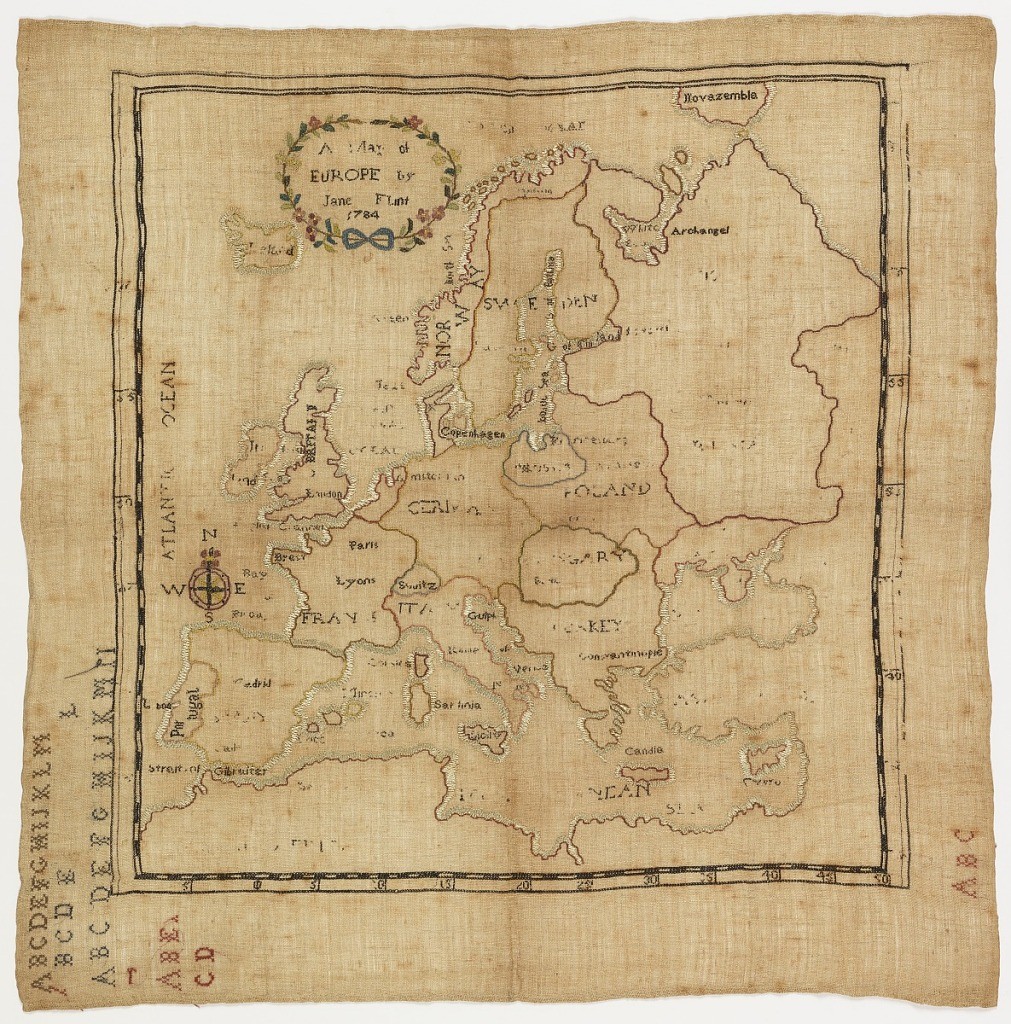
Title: Map sampler
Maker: Jane Flint
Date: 1784
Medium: silk embroidery, linen foundation Technique: satin, cross and tent stitches on plain weave
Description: Europe with names of countries and bodies of water in embroidery.  Upper corner reads "A Map of Europe by Jane Flint 1784."  Lower margin has alphabet.